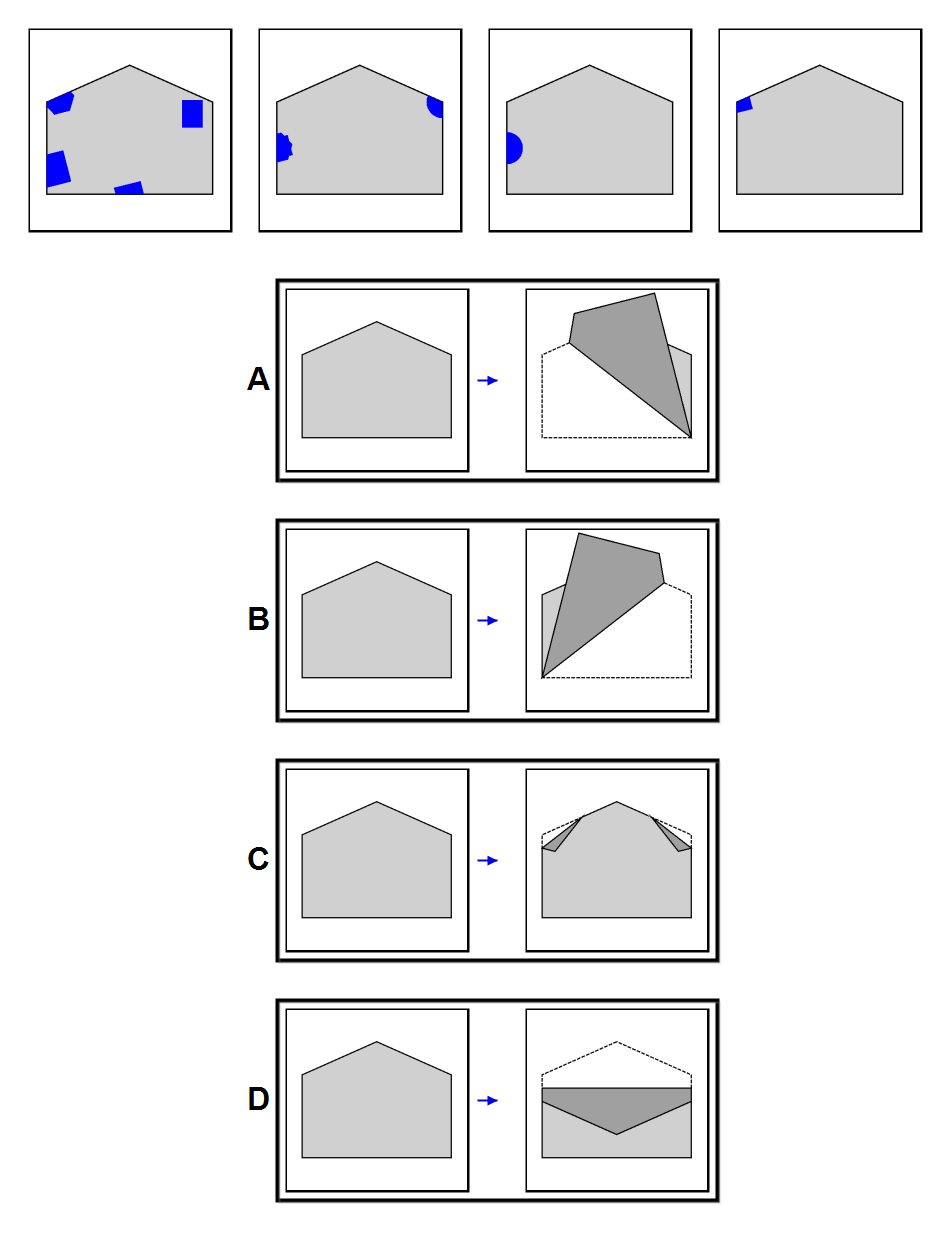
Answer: A